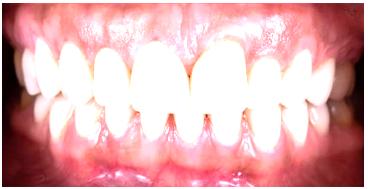
Condition: Gingivitis